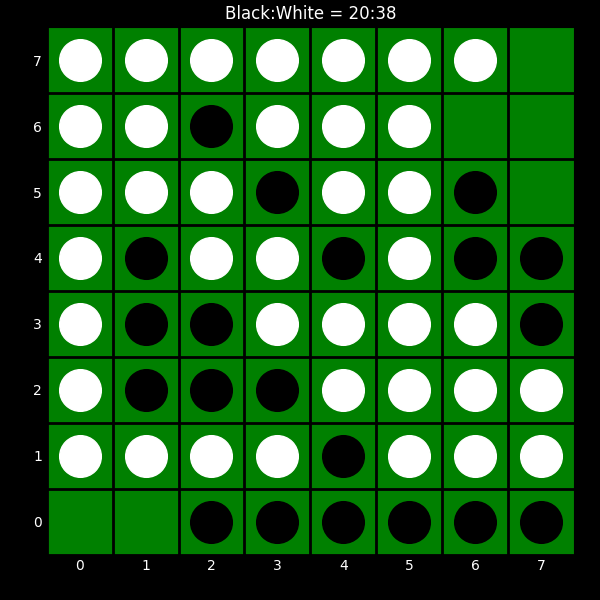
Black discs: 20
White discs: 38